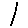
Label: line